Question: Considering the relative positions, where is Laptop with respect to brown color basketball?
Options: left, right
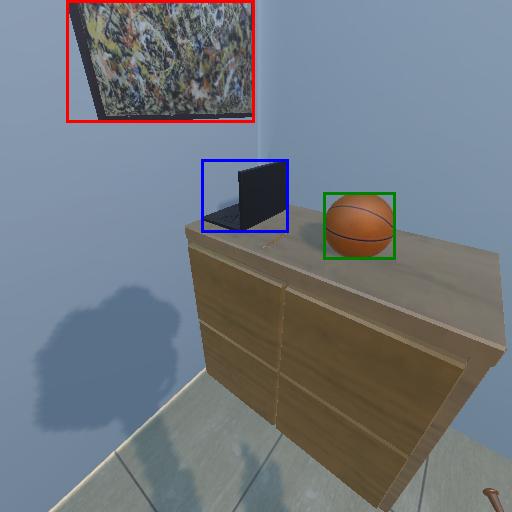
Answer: left